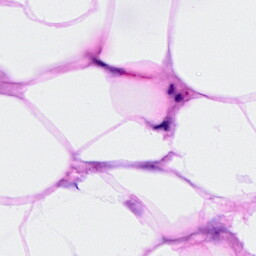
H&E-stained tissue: Breast